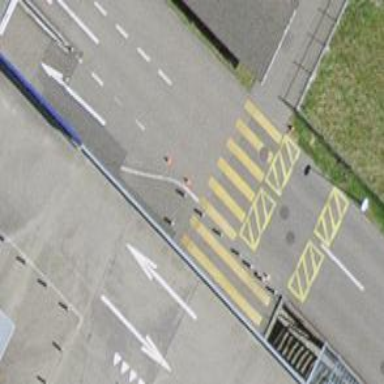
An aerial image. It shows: Uncontrolled zebra crossing with zebra markings.